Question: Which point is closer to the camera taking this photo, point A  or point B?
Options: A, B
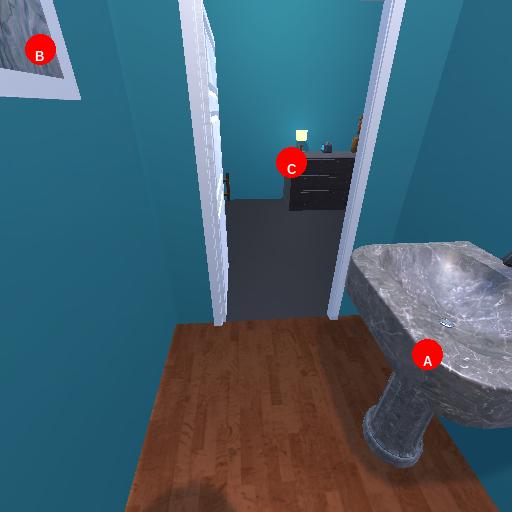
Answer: A